Breast ultrasound image
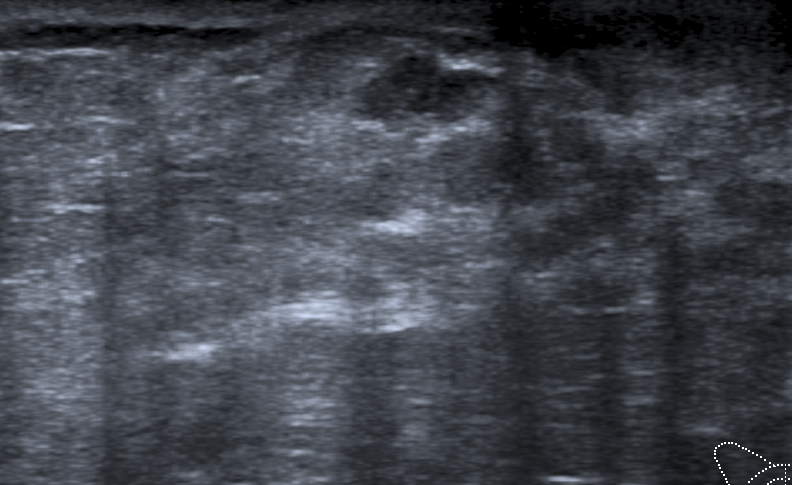
Diagnosis: benign